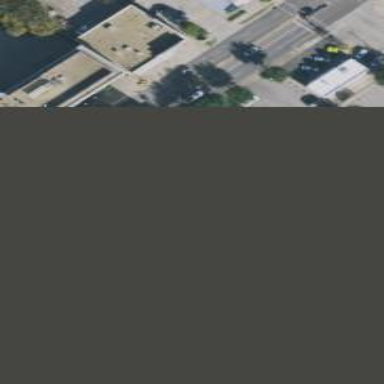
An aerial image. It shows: Commercial building.